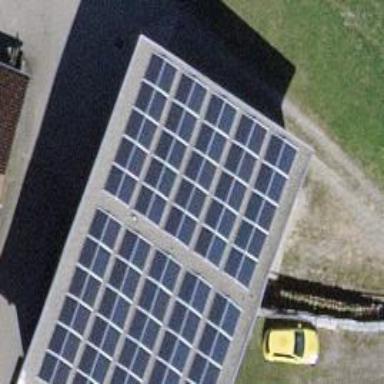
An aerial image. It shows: Solar power generator utilizing photovoltaic technology with solar photovoltaic panels.